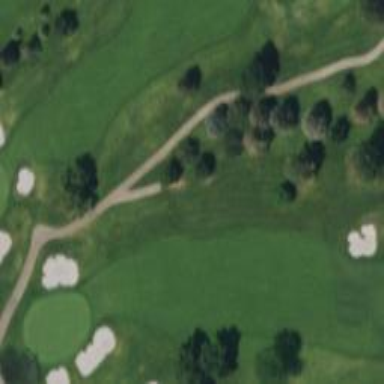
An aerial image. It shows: Path designated for golf carts.